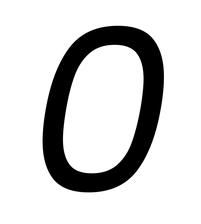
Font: Poppins-Italic